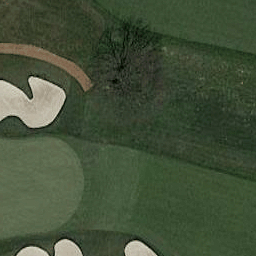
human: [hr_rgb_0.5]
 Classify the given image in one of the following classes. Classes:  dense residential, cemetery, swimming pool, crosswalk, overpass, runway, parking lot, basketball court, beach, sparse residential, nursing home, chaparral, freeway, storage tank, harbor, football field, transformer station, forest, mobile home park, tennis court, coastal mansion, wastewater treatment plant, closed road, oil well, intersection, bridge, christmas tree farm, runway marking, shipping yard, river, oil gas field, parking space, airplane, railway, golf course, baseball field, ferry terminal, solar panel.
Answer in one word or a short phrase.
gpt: golf course